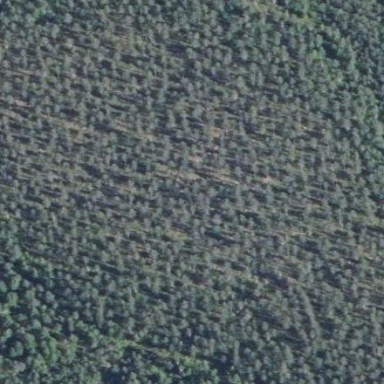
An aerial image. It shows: Needle-leaved woodland.